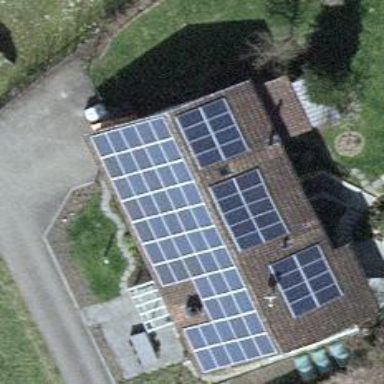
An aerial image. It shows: Solar power generator using photovoltaic method with solar photovoltaic panel types.